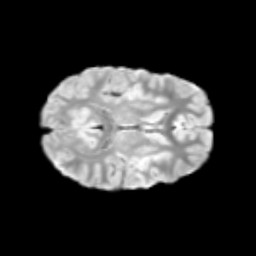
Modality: T2w
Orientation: axial
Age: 10
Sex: female
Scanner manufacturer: siemens
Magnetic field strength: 3 T
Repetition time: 3.8 s
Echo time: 0.07 s